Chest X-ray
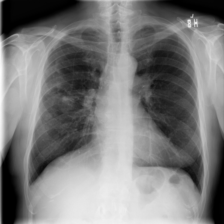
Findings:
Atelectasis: negative
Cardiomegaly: negative
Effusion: negative
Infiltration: positive
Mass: negative
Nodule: negative
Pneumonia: negative
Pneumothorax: negative
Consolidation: negative
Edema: negative
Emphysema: negative
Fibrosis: negative
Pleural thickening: negative
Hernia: negative